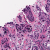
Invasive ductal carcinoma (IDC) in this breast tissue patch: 0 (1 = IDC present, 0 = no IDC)